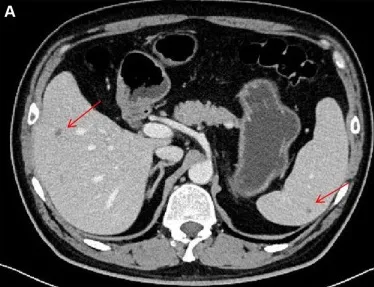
Contrast-enhanced CT images of chronic disseminated candidiasis. (A,B) Day 39, multiple small abscesses in the liver, spleen and both kidneys (the red arrows).
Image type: radiology (ct)